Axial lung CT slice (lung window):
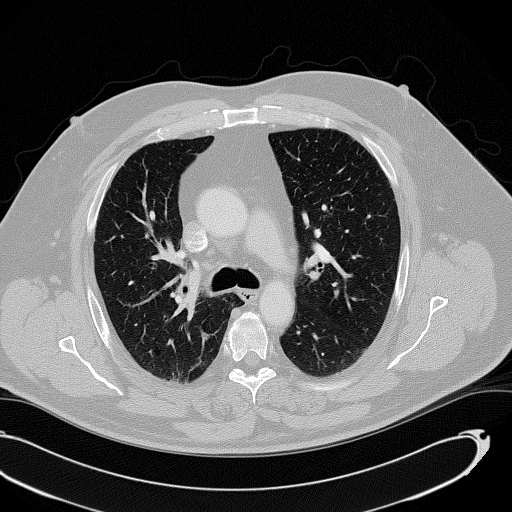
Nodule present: no